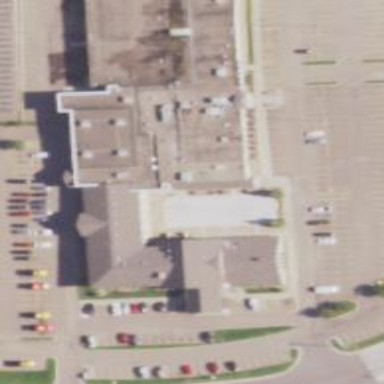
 with adjacent bowling alley on the leisure land."